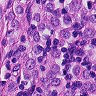
Metastatic tissue present: yes